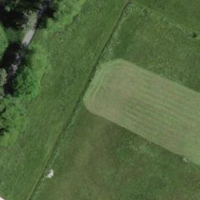
EUNIS habitat code: 25
Species observed at this site:
Ranunculus lanuginosus